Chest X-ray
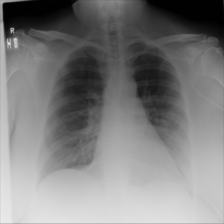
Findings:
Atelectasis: negative
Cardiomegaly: negative
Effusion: negative
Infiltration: negative
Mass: negative
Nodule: negative
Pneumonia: negative
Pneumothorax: negative
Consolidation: negative
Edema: negative
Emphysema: negative
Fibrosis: negative
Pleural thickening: negative
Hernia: negative